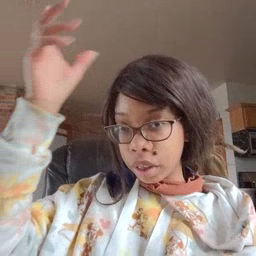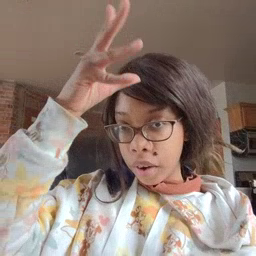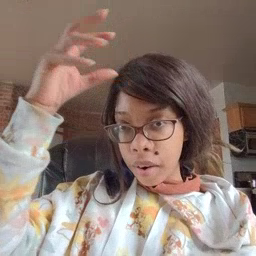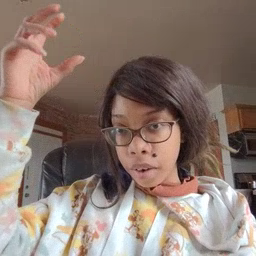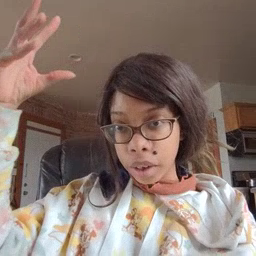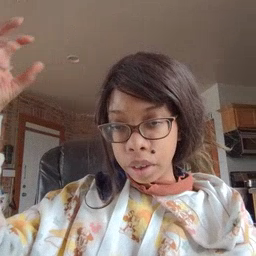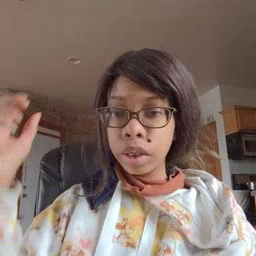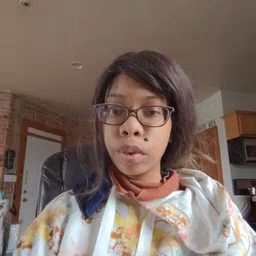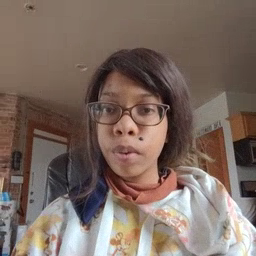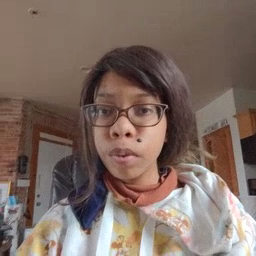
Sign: cloud